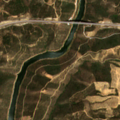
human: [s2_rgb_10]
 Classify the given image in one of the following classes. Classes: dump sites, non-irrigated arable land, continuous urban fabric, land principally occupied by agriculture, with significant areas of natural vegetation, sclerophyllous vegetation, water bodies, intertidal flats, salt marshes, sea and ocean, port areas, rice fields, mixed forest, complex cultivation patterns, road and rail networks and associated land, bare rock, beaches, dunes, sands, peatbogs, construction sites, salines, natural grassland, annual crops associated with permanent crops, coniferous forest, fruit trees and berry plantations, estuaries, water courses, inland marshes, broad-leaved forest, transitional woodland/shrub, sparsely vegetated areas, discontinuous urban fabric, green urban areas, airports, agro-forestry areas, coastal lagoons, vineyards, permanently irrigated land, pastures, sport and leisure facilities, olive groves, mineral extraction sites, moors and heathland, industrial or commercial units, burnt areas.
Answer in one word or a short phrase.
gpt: olive groves, land principally occupied by agriculture, with significant areas of natural vegetation, transitional woodland/shrub, water bodies